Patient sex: M
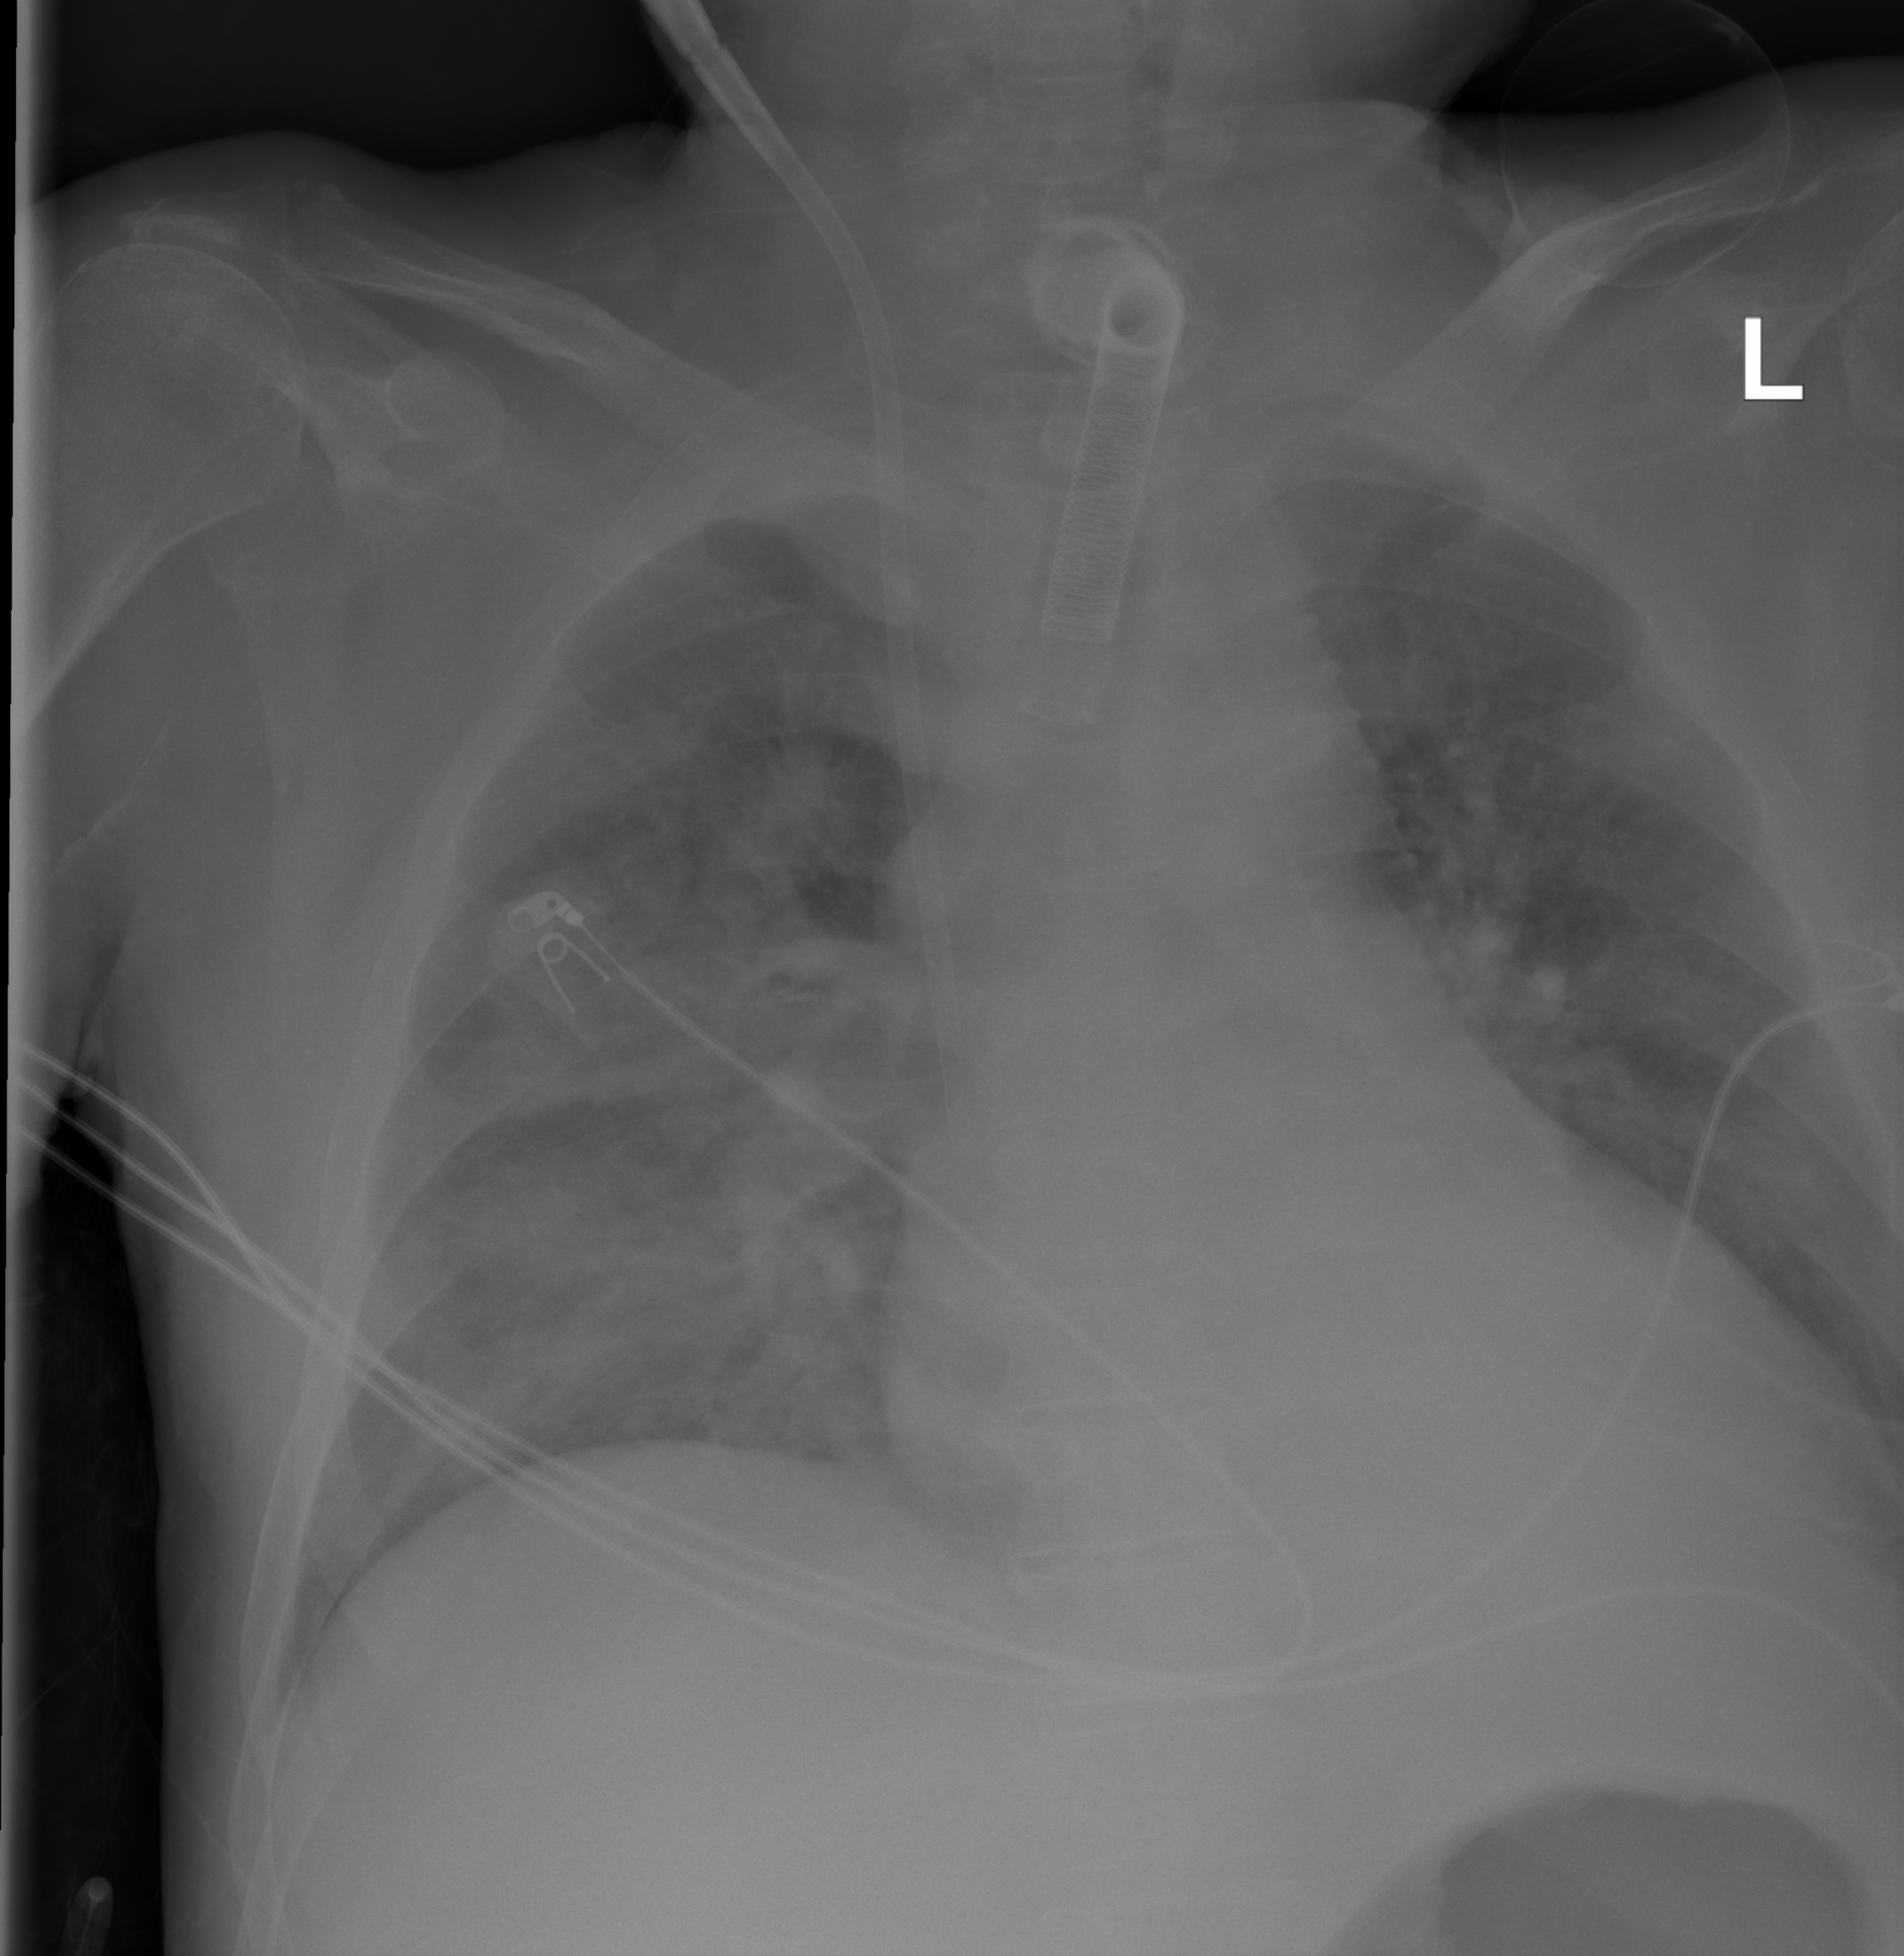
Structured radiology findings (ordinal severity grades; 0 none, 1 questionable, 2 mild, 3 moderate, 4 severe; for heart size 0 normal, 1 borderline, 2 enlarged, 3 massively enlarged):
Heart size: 2
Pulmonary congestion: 0
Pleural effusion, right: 0
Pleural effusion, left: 0
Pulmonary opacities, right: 3
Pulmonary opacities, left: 2
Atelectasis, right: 1
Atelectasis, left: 0